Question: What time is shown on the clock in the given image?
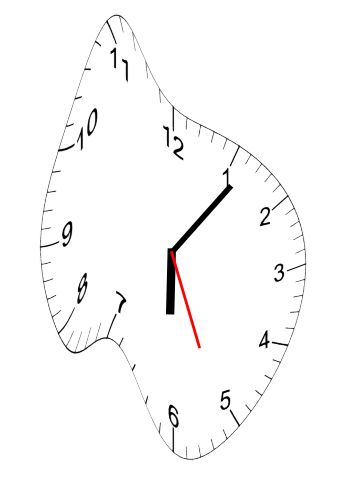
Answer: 06:06:26